Question: I'm looking for a way to style CSS code for the border around a photo so that the left and bottom borders are angled and not vertical and Horizontal. Like on this picture:

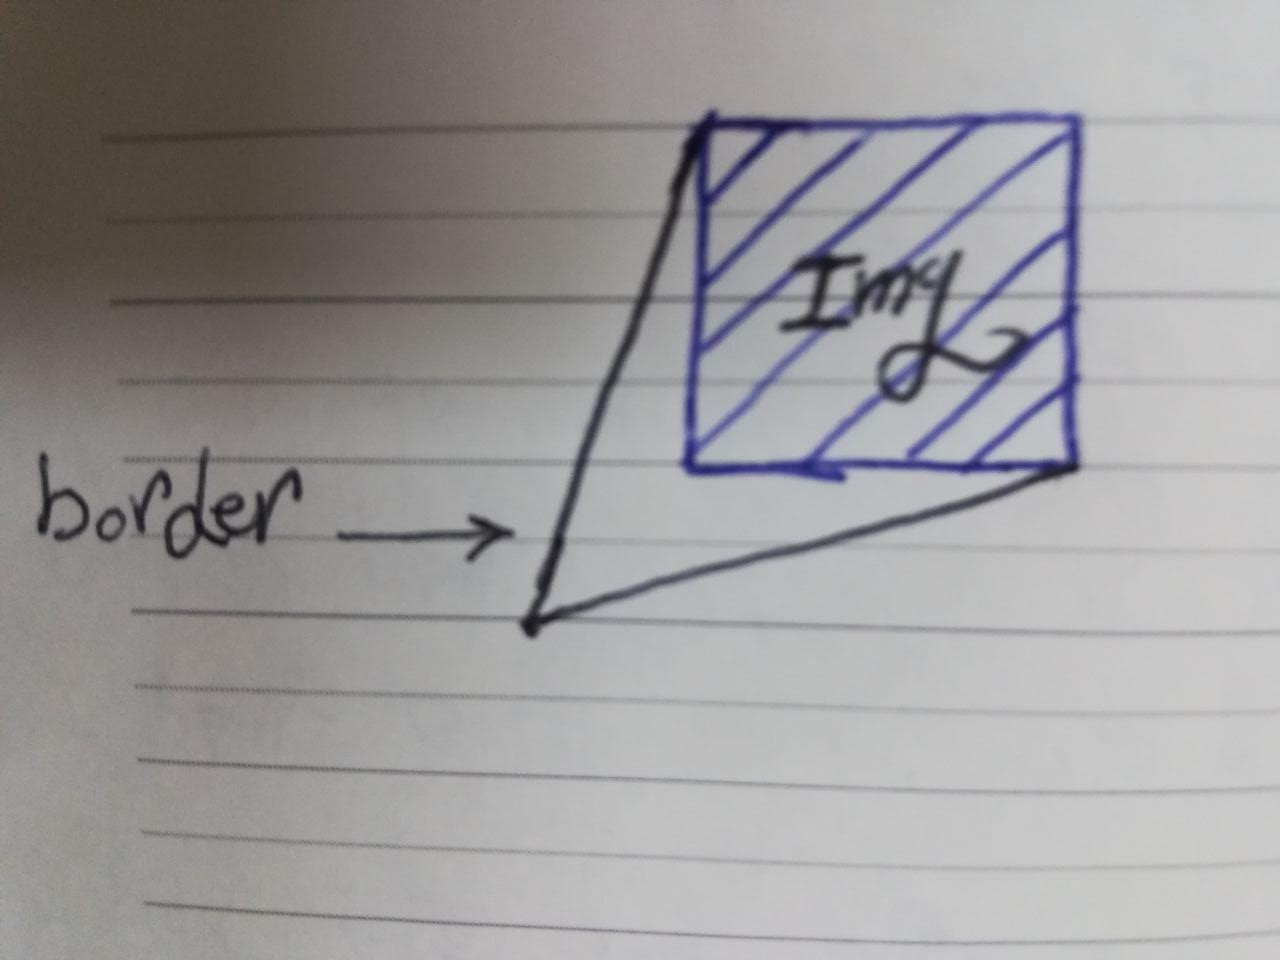
Answer: '''
div.square {
position: relative;
height: 100px;
width: 100px;
margin: auto;
}
.square:after {
content: "";
position: absolute;
top: 20px;
right: 50px;
border-left: 70px solid transparent;
border-right: 70px solid transparent;
border-top: 200px solid gray;
transform: rotate(45deg);
z-index: -1;
}
'''
'''
<div class="square">
<img src="https://via.placeholder.com/100" alt="placeholder">
</div>
'''